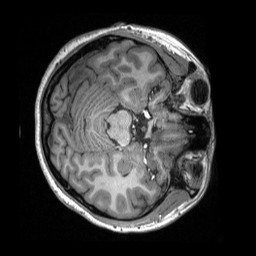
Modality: T1w
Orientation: axial
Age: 18
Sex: female
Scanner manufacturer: siemens
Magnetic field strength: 3 T
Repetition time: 2.3 s
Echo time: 0.00308 s